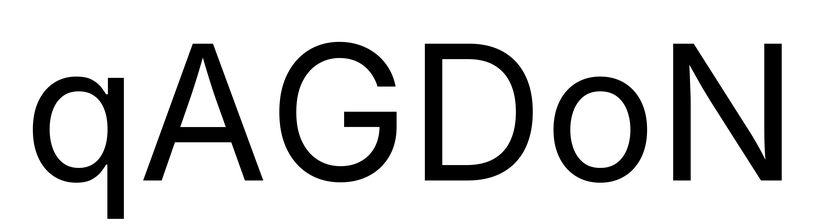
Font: Inter_Regular